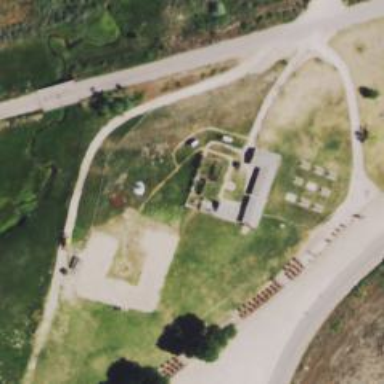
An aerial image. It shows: Historic fort.